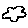
Label: cloud